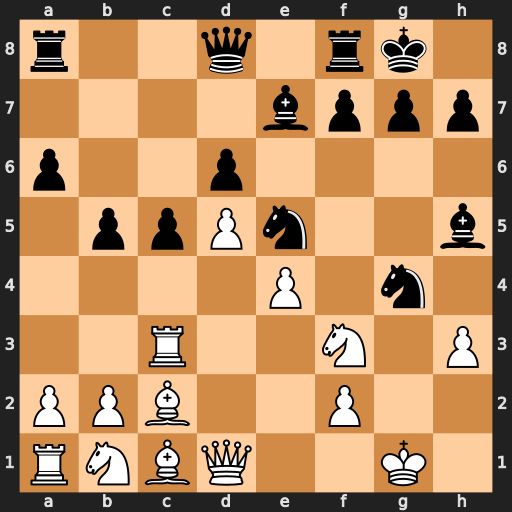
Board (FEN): r2q1rk1/4bppp/p2p4/1ppPn2b/4P1n1/2R2N1P/PPB2P2/RNBQ2K1
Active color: w
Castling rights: -
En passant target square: -
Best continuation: Nxe5 Nxe5 Qxh5